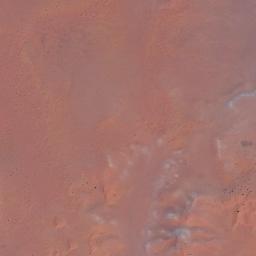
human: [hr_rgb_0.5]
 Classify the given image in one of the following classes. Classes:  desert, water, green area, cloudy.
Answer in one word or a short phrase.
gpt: desert